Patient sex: M
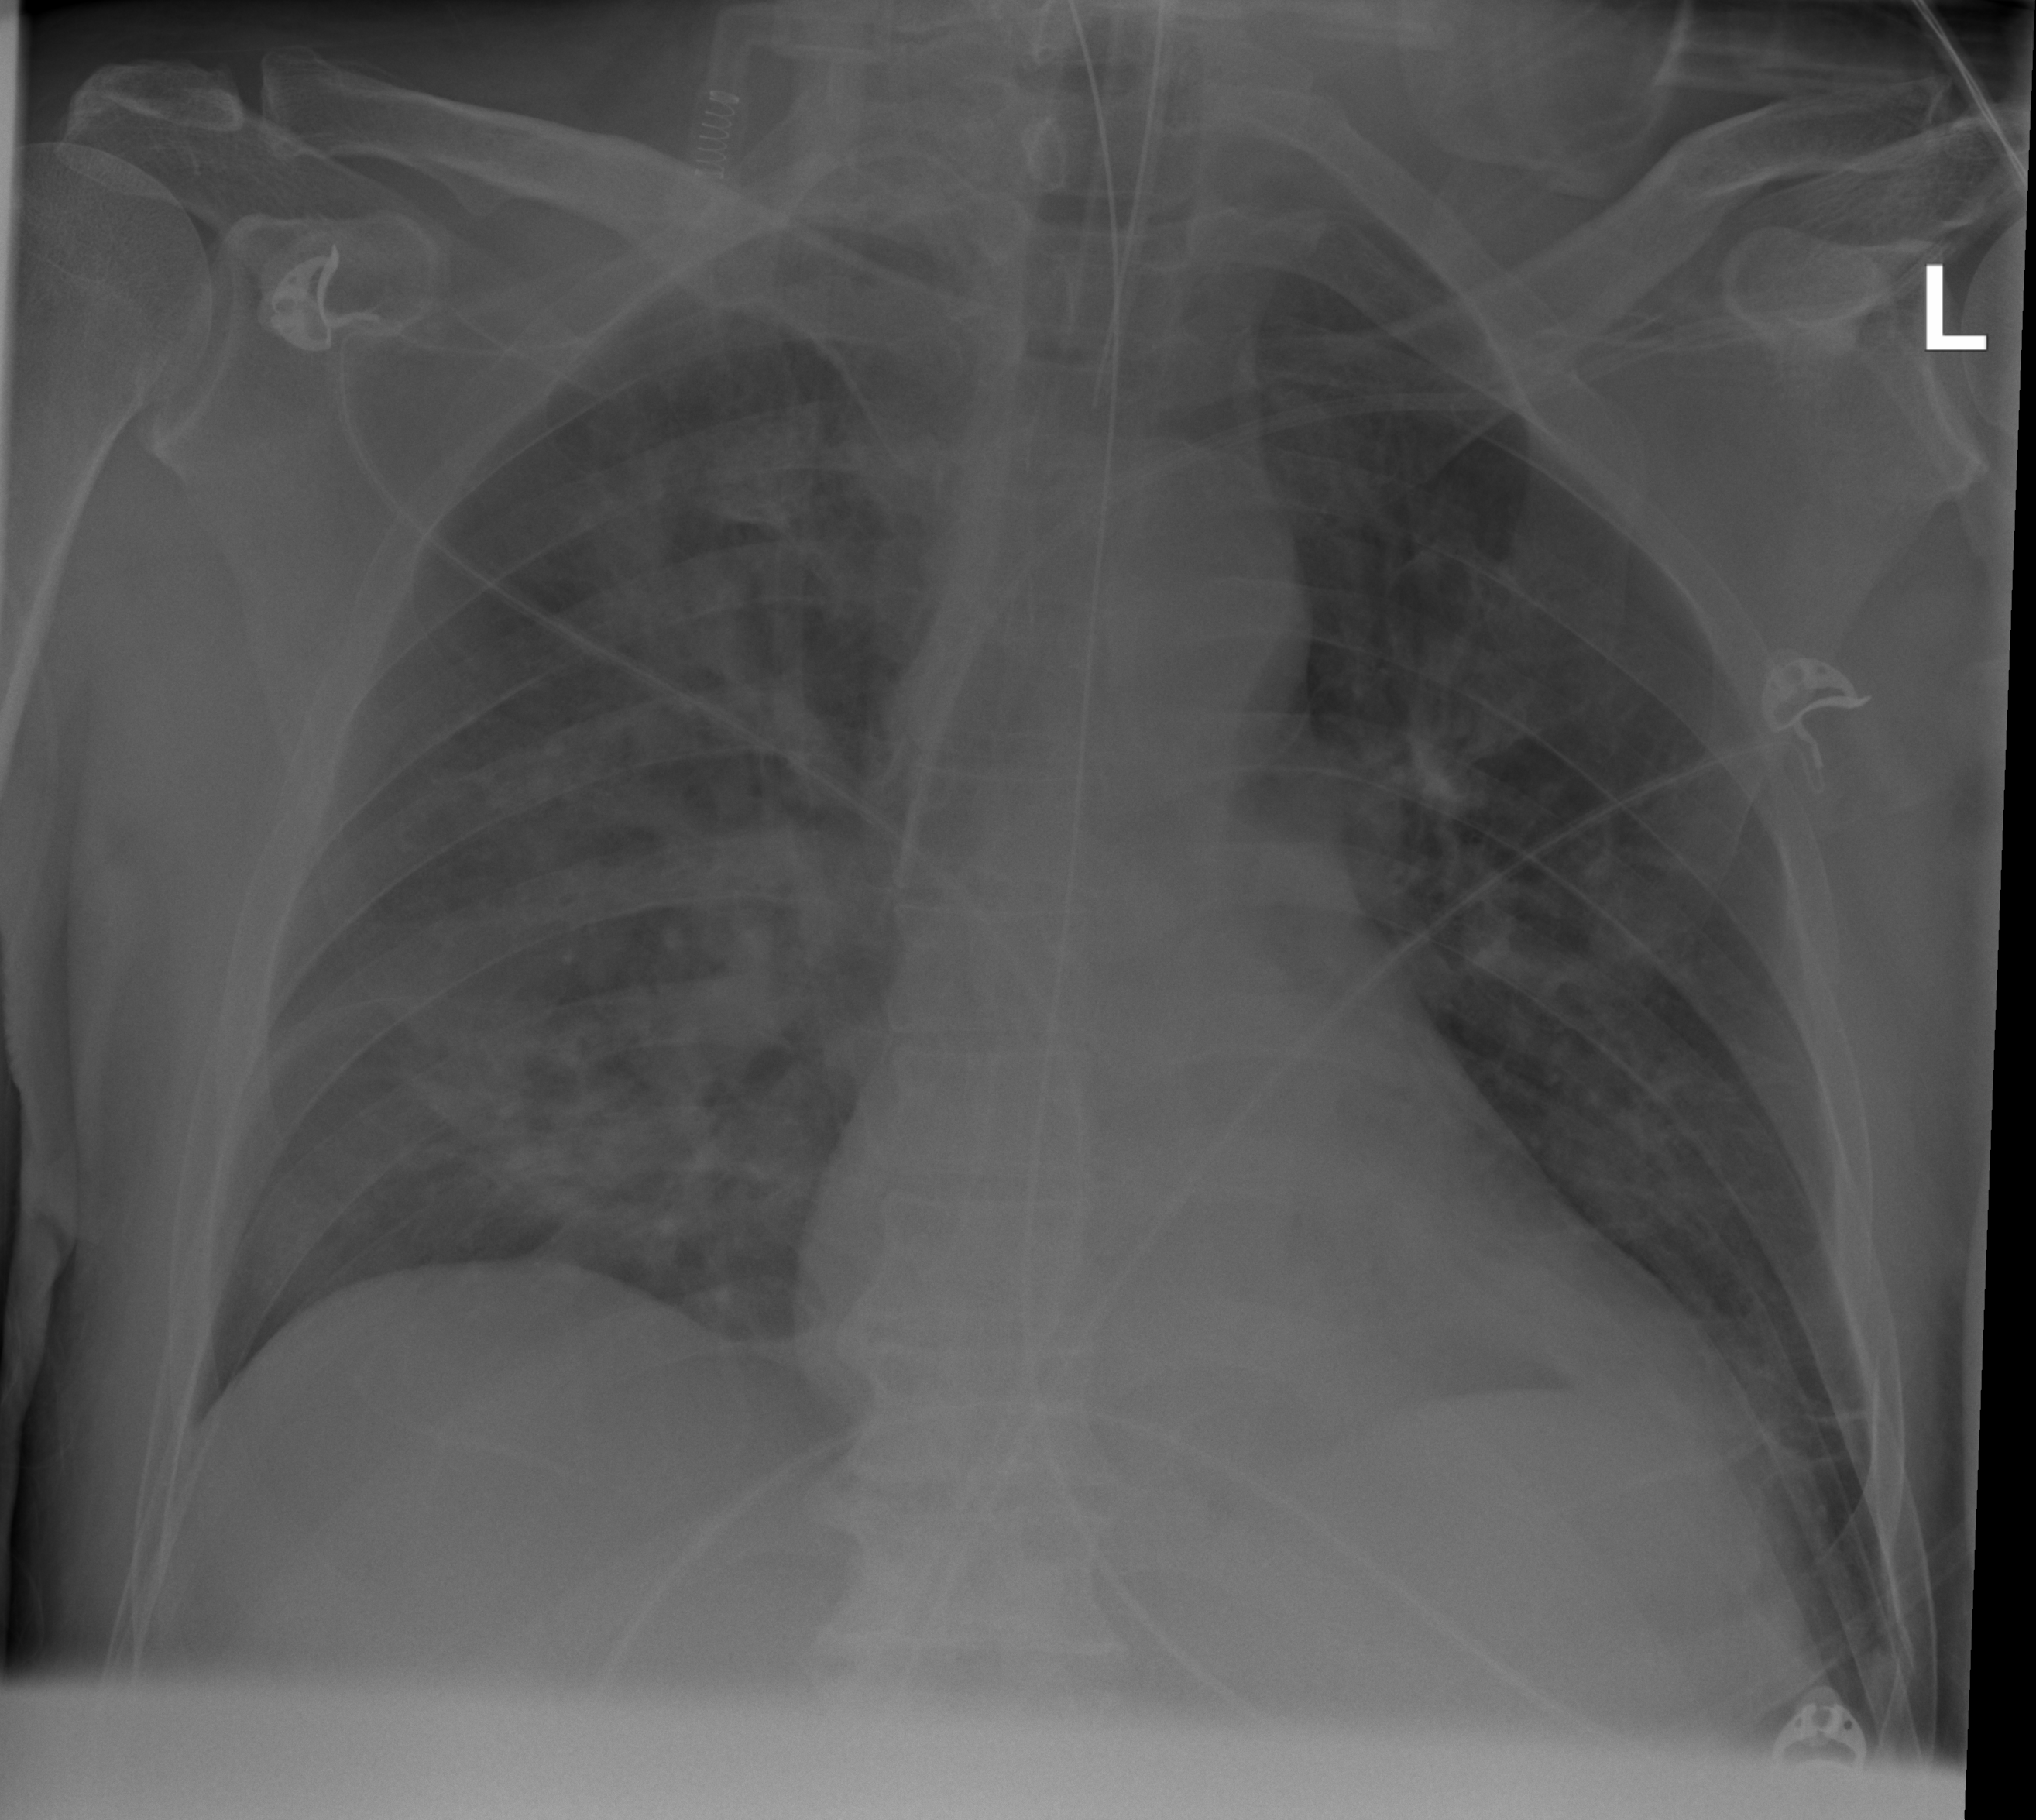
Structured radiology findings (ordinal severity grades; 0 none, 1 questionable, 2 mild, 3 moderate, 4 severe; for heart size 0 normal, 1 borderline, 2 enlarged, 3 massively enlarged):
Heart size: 2
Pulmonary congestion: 2
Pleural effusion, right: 0
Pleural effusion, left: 0
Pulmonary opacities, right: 3
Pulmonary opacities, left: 2
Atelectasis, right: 3
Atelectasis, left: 2